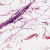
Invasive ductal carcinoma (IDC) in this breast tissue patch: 0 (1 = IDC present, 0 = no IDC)